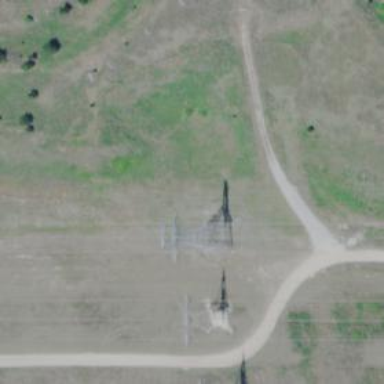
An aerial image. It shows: Lattice structure tower used for power distribution.